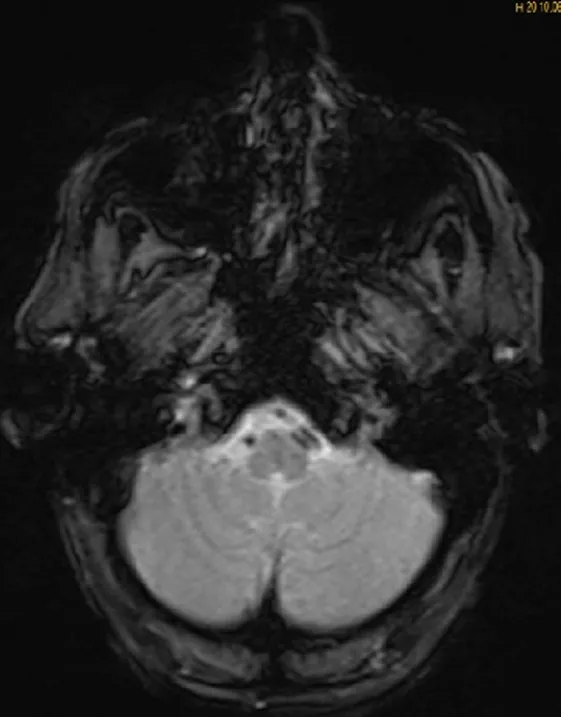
axial T2 GE WI showing left bulbar hypointensity without signal voids.
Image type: radiology (mri)